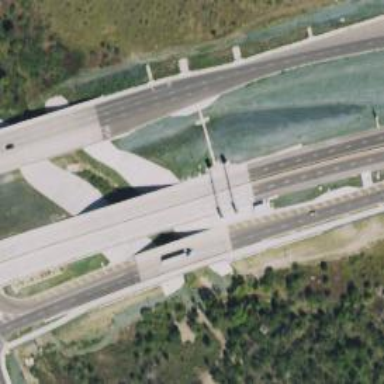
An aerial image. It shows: There is secondary road bridge with frontage road.